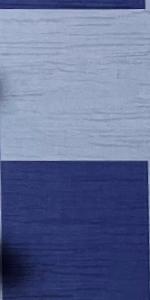
Label: Empty